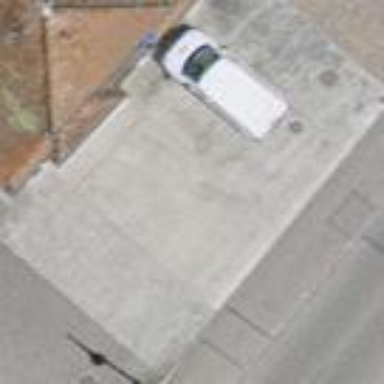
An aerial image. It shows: Street side parking area.